Interaction volume radius: 10 \u00c5
Interaction volume height: 15 \u00c5
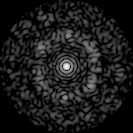
Disorder parameter: 0.7816